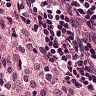
Metastatic tissue present: no